Field crop: maize
Growth stage: 1
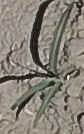
Species: sorghum